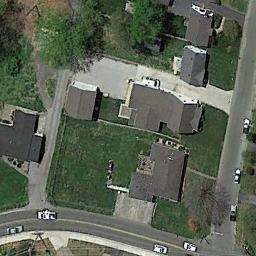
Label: medium_residential